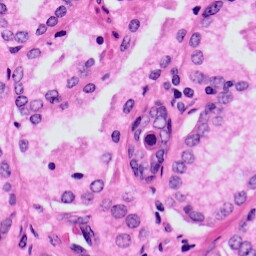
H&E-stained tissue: Prostate